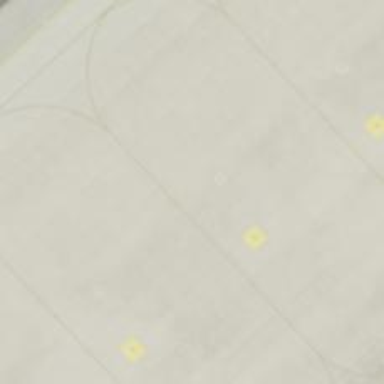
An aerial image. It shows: Image of taxiway at airport.